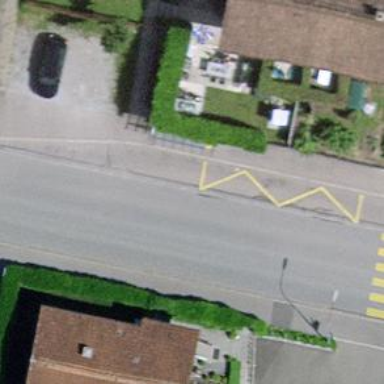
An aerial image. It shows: Post box is visible.